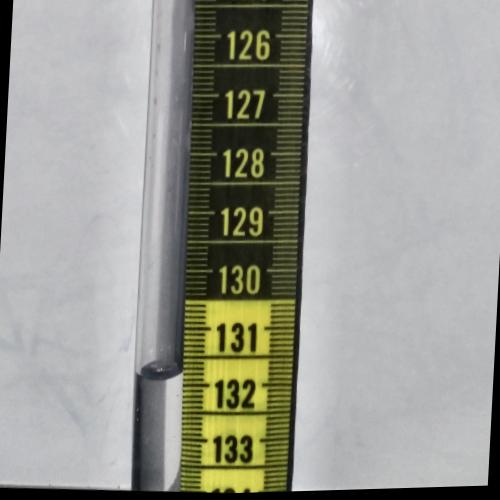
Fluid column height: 131.8 cm